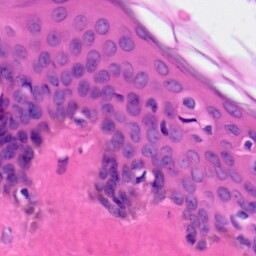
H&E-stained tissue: Skin